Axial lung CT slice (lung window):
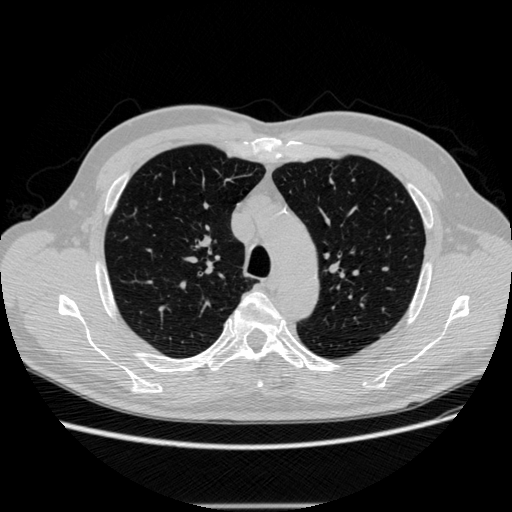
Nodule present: no